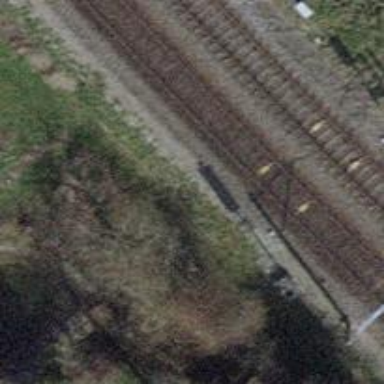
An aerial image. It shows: Support pole.